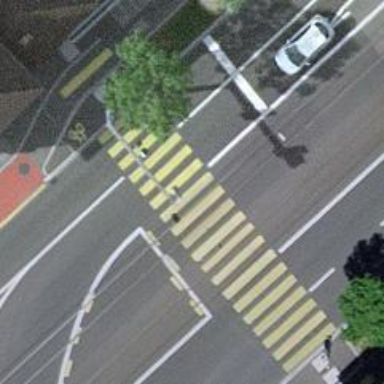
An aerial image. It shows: Tram crossing on the railway.